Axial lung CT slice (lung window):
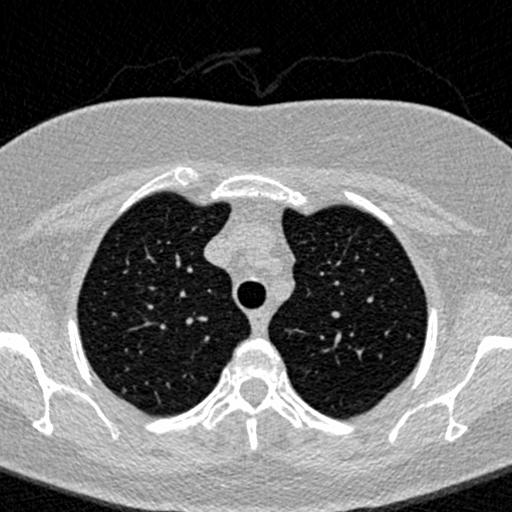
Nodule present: no